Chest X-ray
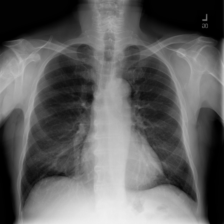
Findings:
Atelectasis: negative
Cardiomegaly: negative
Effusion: negative
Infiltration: positive
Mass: negative
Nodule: negative
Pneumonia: negative
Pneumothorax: negative
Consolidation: negative
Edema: negative
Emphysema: negative
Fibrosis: negative
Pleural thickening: negative
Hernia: negative